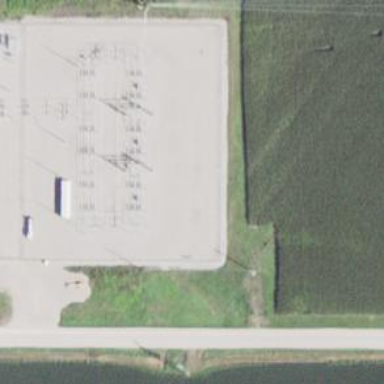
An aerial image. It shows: Switch used for power control.